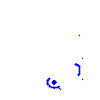
Particle: electron